Question: On the below diagram from <URL> can it happen that some of those consumers would work on a single thread.

I am asking this because I also <URL> that:
> You can't have multiple consumers that belong to the same group in one thread (...)
which would suggest that in general, it is possible for consumers to share a thread, and that if we tried to set the same group to multiple consumers from a single application, it could sometimes not work. And I did observe behaviour that would match it: when I set the same group for all application consumers, only a part of them did work.
The second question is why when I set num.stream.threads to a number greater to the number of consumers it didn't help.
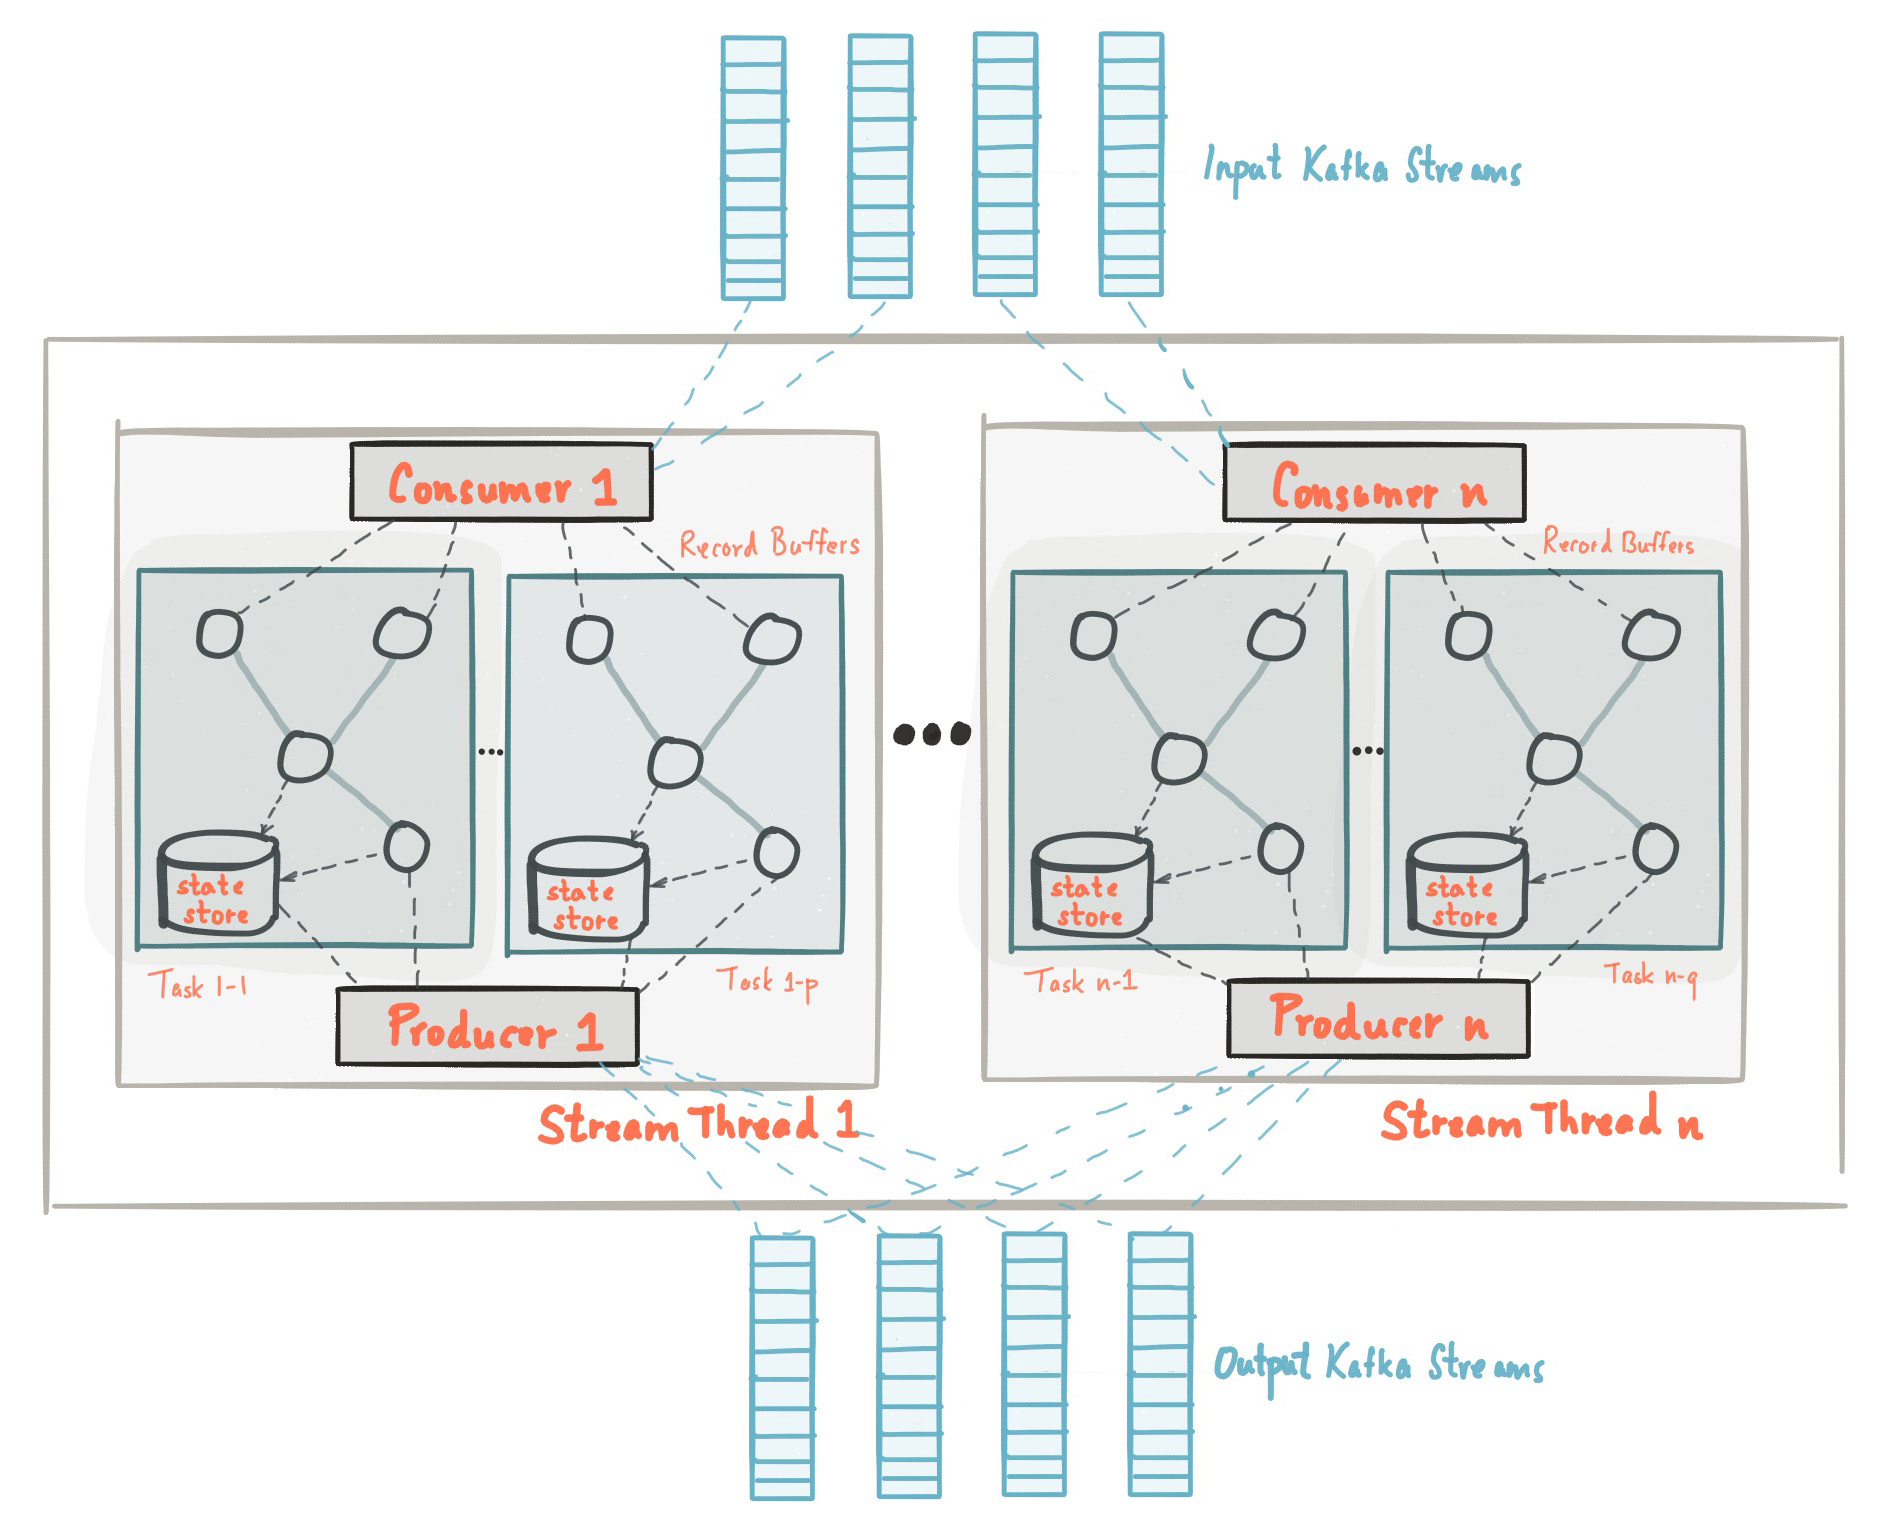
Answer: > can it happen that some of those consumers would work on a single thread
No. Kafka Streams create threads based on 'num.stream.threads' config and will create a single 'KafkaConsumer' per thread.
> The second question is why when I set num.stream.threads to a number greater to the number of consumers it didn't help.
What do you mean by "great to the number of consumers". There is no "number-of-consumer" config.